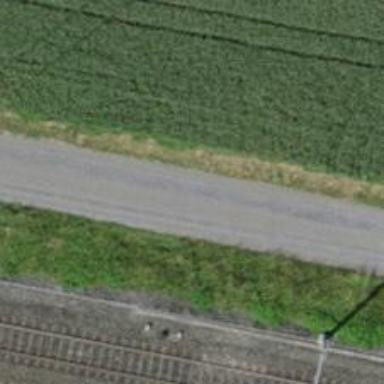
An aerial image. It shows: Unclassified road with grade1 tracktype suitable for agricultural vehicles.